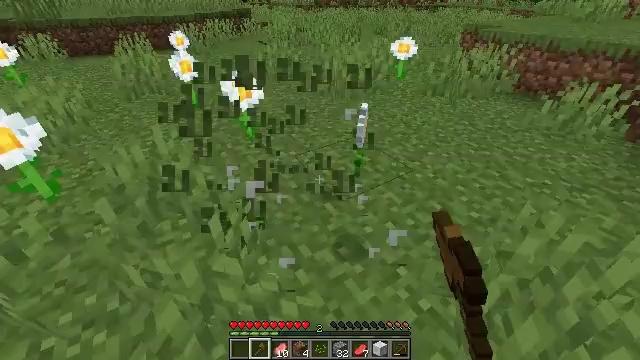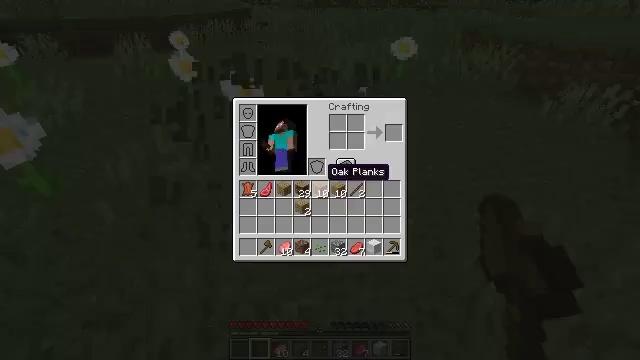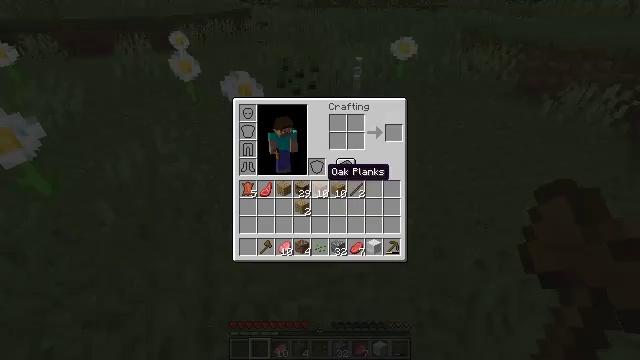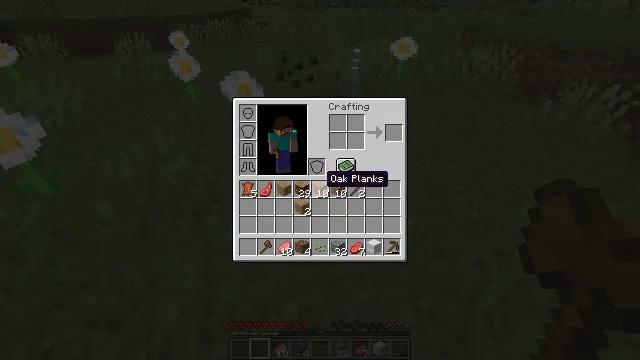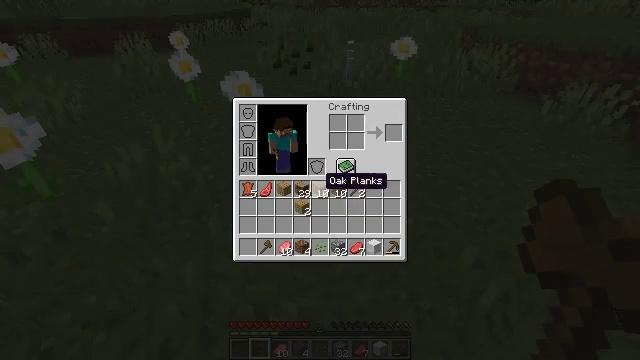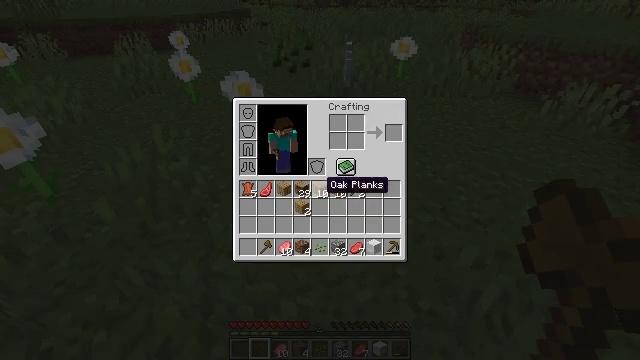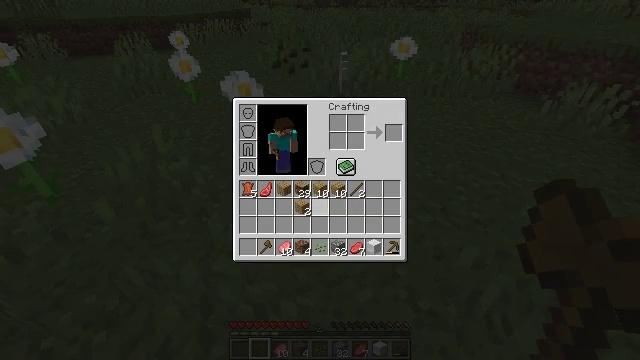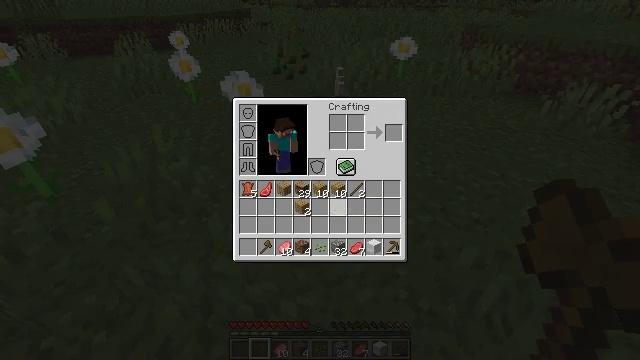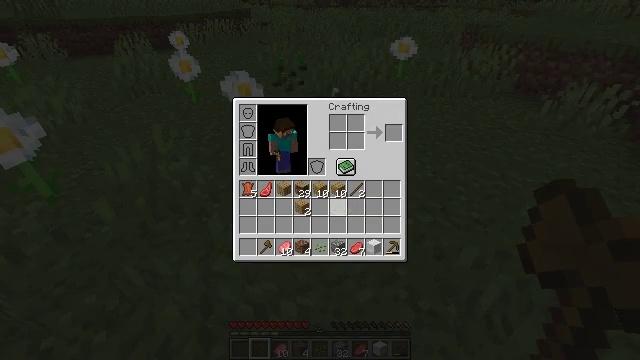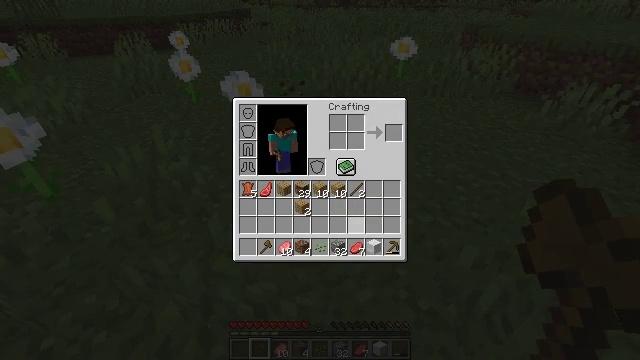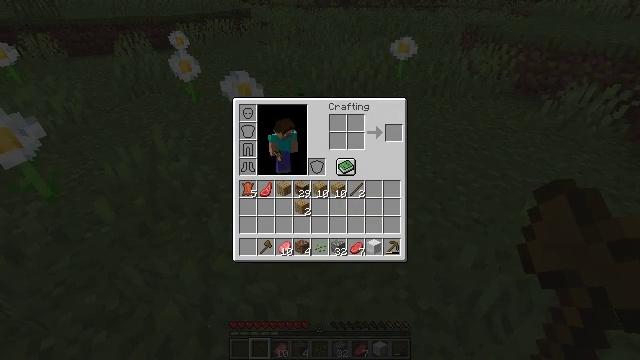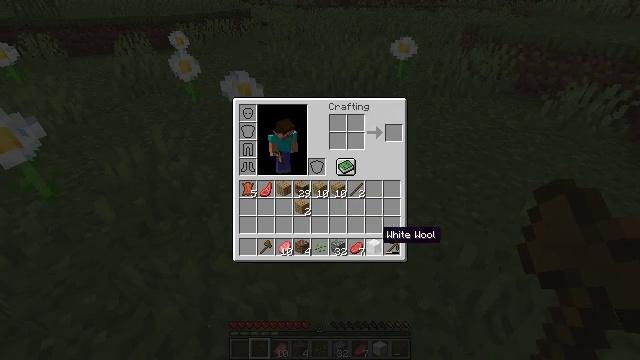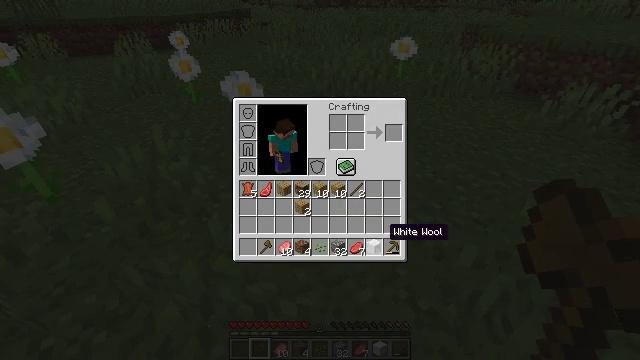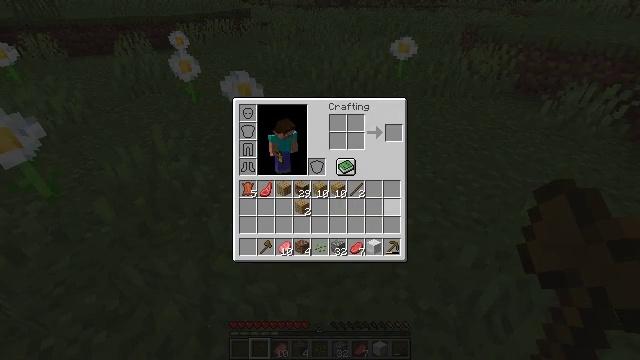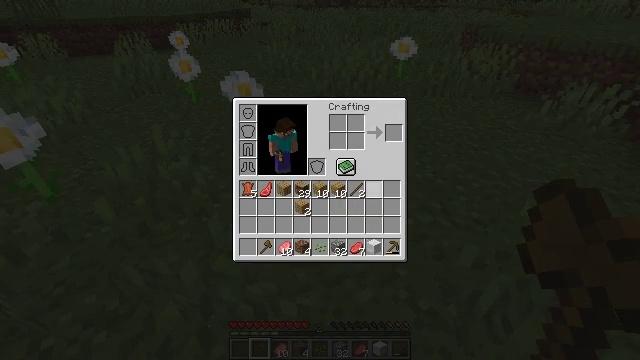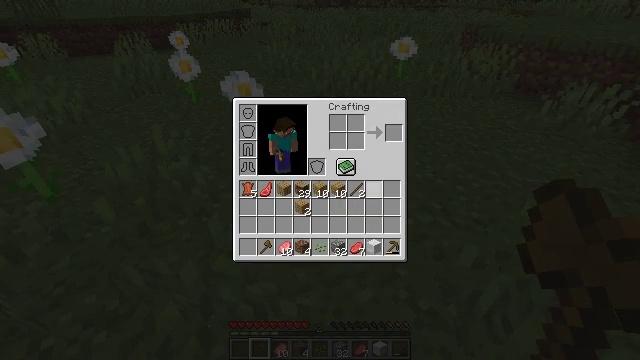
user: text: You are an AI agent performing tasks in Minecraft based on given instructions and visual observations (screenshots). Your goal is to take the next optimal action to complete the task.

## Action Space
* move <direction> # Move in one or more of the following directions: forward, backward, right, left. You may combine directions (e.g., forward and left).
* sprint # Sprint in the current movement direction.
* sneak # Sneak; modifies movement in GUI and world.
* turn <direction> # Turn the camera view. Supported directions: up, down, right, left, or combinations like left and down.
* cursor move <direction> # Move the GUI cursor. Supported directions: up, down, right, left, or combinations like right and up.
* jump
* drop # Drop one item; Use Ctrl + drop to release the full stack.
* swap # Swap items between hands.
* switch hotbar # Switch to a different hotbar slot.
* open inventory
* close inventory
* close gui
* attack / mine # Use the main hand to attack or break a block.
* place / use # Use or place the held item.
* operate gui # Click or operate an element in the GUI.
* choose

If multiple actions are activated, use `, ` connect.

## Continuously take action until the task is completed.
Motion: motion action
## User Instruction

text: Pick up the oxeye daisy.
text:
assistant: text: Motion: open inventory
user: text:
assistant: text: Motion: open inventory
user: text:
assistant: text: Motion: cursor move down, open inventory
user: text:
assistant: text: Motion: no_op
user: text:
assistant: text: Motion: no_op
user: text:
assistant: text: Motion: cursor move right
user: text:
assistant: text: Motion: cursor move right
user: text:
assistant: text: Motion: no_op
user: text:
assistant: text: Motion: cursor move right and down
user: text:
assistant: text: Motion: cursor move right and down
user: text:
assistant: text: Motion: cursor move right and down
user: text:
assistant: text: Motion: cursor move right
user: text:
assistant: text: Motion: cursor move up
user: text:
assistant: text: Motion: cursor move left and up
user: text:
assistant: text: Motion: no_op
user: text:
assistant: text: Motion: cursor move left
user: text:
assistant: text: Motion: cursor move down
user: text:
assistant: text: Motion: cursor move down
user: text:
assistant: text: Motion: cursor move down
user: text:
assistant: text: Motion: cursor move down
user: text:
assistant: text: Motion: no_op
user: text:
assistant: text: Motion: no_op
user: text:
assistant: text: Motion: no_op
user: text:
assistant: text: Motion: cursor move left
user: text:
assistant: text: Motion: cursor move left
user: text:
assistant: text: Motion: cursor move left
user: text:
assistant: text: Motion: no_op
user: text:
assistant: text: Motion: no_op
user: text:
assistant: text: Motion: cursor move right and up
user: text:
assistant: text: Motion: no_op